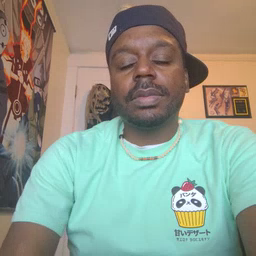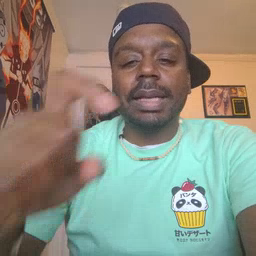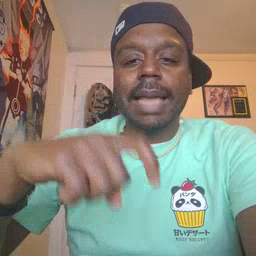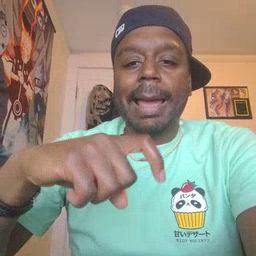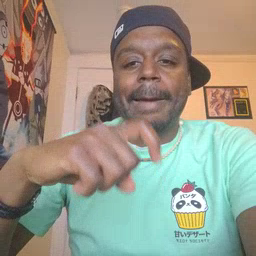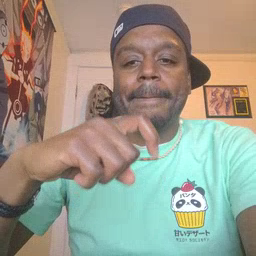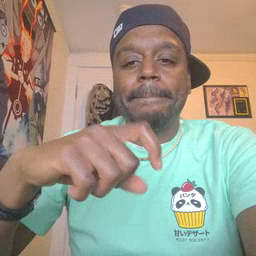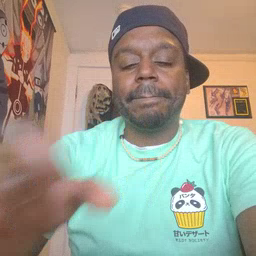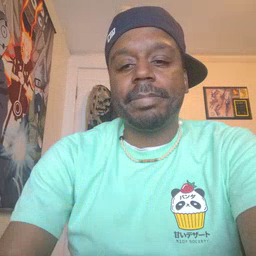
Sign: time